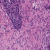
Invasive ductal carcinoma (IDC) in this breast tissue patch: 1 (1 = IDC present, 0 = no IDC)